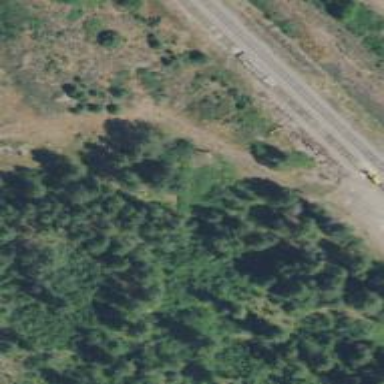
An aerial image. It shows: Abandoned railway.